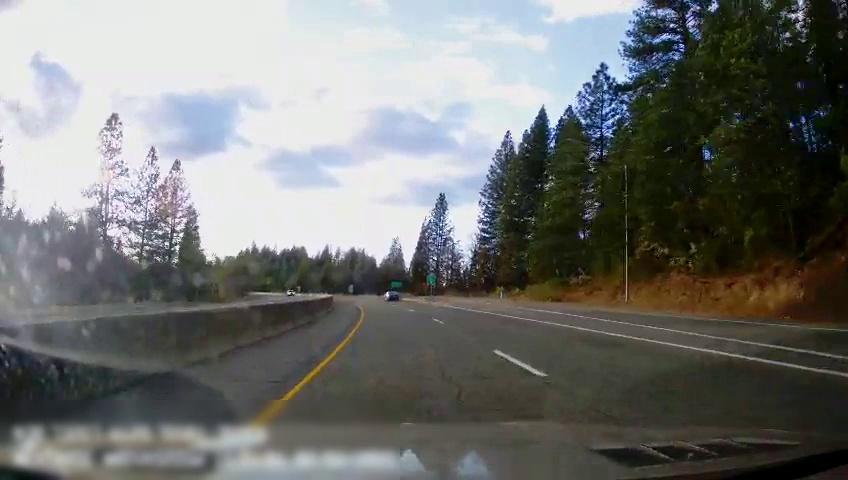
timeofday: Day
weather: Sunny
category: Drivable Space
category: Drivable Space
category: Vehicles | Car
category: Vehicles | Car
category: Lanes | Alternate Lane
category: Lanes | Current Lane
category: Lanes | Alternate Lane
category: Lanes | Alternate Lane
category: Lanes | Alternate Lane
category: Traffic | Signs
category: Traffic | Signs